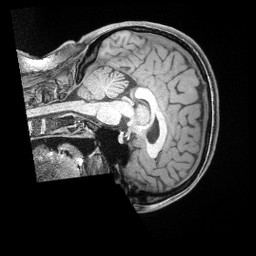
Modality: T1w
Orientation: sagittal
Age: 35
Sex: female
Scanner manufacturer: siemens
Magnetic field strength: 3 T
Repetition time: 2 s
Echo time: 0.00211 s